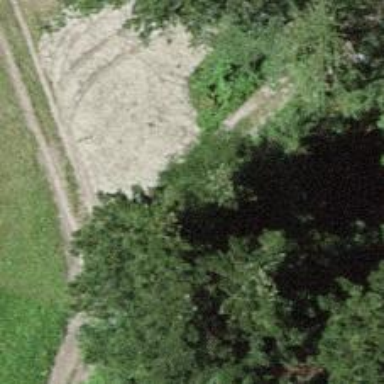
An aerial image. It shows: Path on the ground.